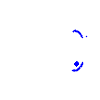
Particle: kaon